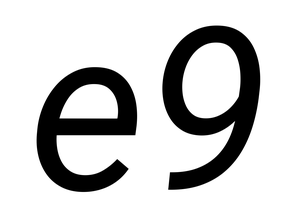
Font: Roboto-Italic_Italic